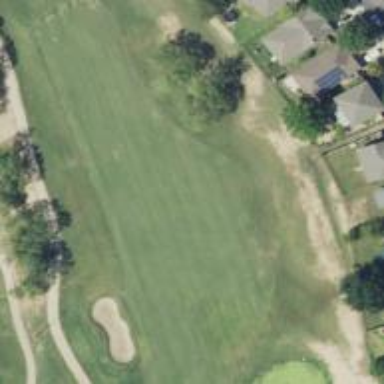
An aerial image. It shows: View of golf hole.